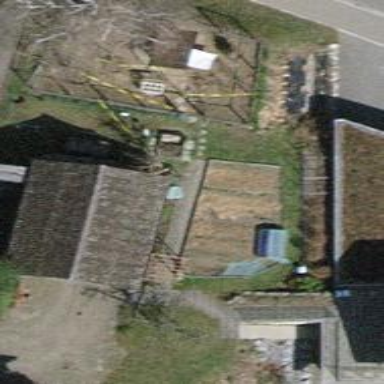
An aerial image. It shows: Garage.